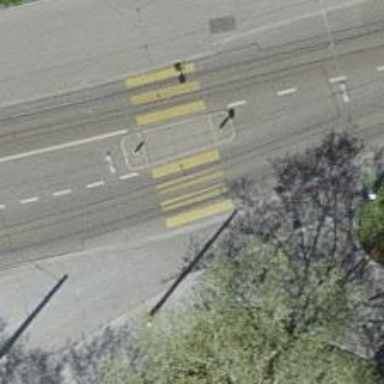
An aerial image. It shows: Tram crossing on the railway.